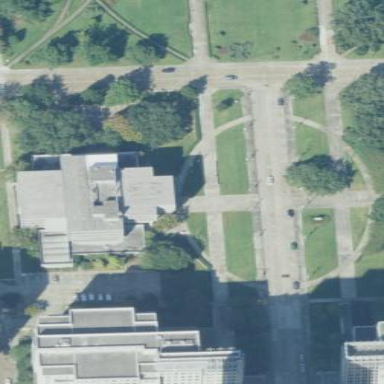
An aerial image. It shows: Public library building.